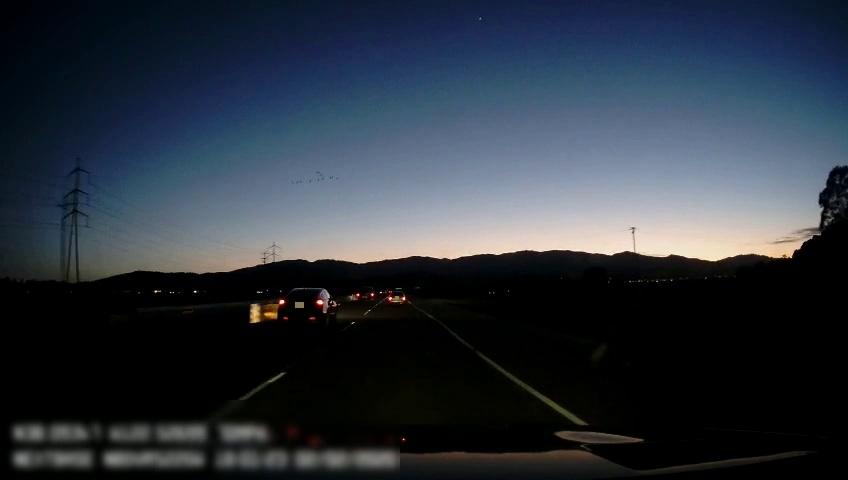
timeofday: Dusk/Dawn/Twilight
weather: Sunny
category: Drivable Space
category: Vehicles | Car
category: Vehicles | Car
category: Vehicles | Car
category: Lanes | Current Lane
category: Lanes | Alternate Lane